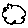
Label: cloud